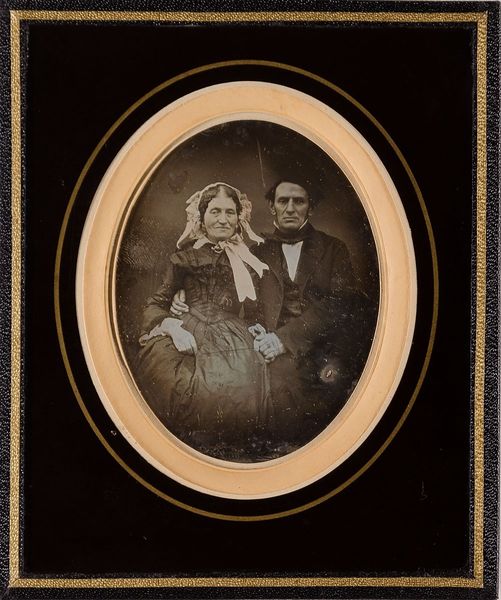
Titel: Das Ehepaar Seligmann
Künstler: S. Fraenkel junior
Standort: Hamburg
Institution: Museum für Kunst und Gewerbe Hamburg
Schlagwörter: mann, frau, haube, figur, paar, kopfbedeckung, foto, fotografie, photographie, doppelbildnis, doppelportrait, photo, ehe, lichtbild, daguerreotypie, bildwerke, angewandte und bildende kunst, hessische systematik, porträtfotografie, porträtphotographie, doppelporträt, verheiratetes paar, matrimonium, ehestand